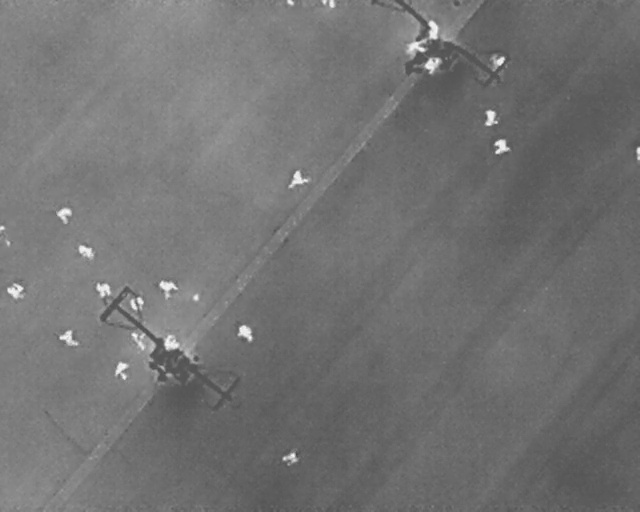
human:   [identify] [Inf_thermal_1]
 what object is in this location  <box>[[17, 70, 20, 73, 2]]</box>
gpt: <ref>1 medium person at the bottom left</ref>

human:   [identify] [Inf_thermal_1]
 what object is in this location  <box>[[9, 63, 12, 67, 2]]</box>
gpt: <ref>1 large person at the left</ref>

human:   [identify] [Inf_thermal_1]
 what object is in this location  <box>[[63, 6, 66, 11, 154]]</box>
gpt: <ref>1 large person at the top</ref>

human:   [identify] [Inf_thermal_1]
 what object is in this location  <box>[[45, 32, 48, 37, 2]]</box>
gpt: <ref>1 large person at the center</ref>

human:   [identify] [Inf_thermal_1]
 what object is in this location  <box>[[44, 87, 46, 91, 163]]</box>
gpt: <ref>1 medium person at the bottom</ref>